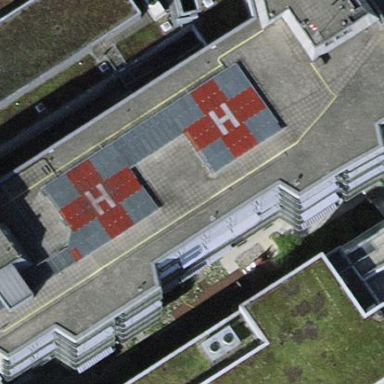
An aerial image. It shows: Image showing helipad at airport.